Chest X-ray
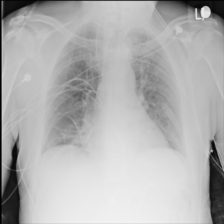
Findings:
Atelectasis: negative
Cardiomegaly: negative
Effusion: negative
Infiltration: negative
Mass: negative
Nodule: negative
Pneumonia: negative
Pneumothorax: negative
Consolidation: negative
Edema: negative
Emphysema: negative
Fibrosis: negative
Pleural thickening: negative
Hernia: negative